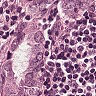
Metastatic tissue present: yes